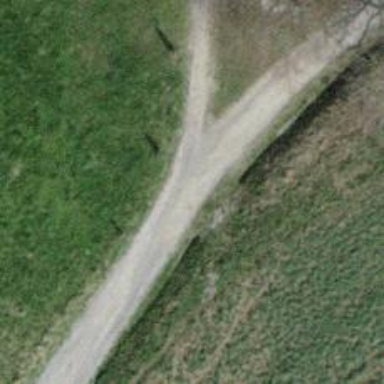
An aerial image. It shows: Track with compacted grade 2 surface.